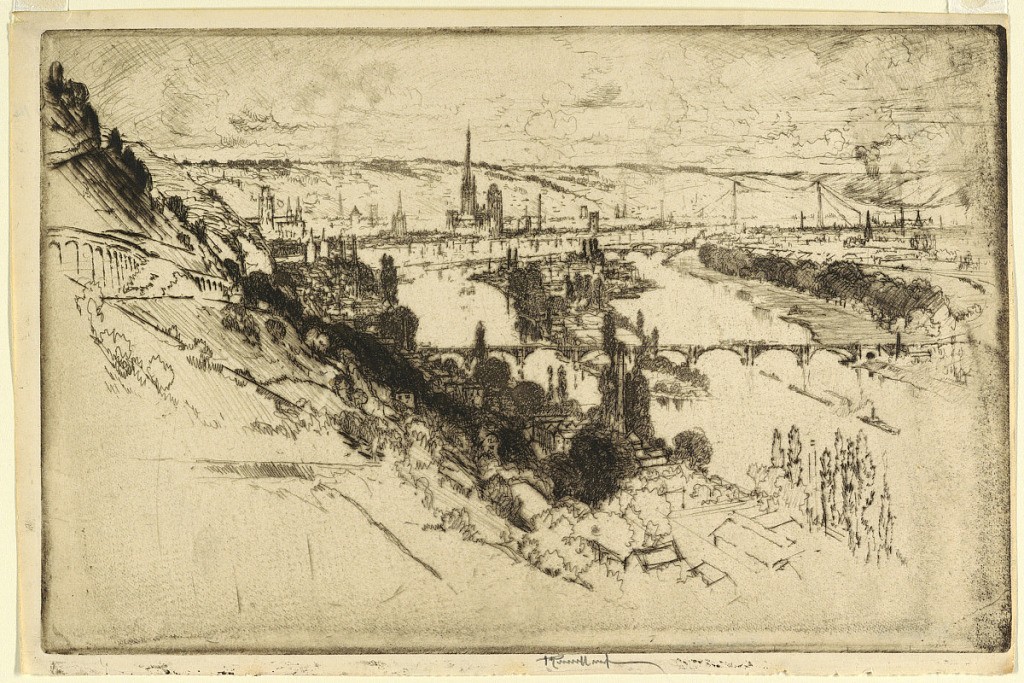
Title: Rouen from Bon Secours
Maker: Joseph Pennell, American, active England, 1857–1926
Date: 1907
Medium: Etching in black ink on paper
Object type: Print
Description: Panorama of Rouen and the various bridges spanning the Seine river, as seen from a hillside.